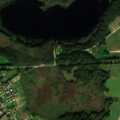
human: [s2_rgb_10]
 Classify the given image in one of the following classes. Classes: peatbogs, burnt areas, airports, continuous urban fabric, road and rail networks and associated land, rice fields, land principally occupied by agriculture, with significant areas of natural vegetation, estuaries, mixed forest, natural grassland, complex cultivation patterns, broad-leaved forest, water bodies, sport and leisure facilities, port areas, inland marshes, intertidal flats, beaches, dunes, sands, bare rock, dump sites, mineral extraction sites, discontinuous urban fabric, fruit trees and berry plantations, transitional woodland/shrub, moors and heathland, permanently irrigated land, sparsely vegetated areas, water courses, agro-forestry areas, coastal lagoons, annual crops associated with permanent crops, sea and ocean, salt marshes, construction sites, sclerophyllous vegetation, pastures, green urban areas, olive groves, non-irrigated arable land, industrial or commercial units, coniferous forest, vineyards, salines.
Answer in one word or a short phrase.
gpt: discontinuous urban fabric, pastures, complex cultivation patterns, broad-leaved forest, mixed forest, transitional woodland/shrub, inland marshes, water bodies